Question: I have the following situation and I am asking for a suggestion to do it "right" in Java.
I have an 'ArrayList' which contains a list of objects (let's call it object ),
each object is comprised of two other objects, let's call them
- -

Now in my code a method returns an instance of the object Y.
Now I need the index in the 'ArrayList' where I find the same object Y.
Please how do I do it, without doing terrible loops?
What could I use instead of an 'ArrayList'?
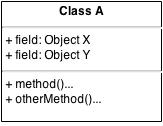
Answer: With a List, finding an Object in the list with a certain value just requires a loop looking at each object, period.
A more natural choice for the problem would be to put your objects into a Map, using your Y as a key and the object as the value:
'''
Map<Y, A> map = new HashMap<>();
void putA(A a) {
map.put(a.Y, a);
}
A getA(Y y) {
return map.get(y);
}
'''
Note that the map only stores one A for each distinct value of Y. Its not suited to associate multiple A's with one Y. For that you would use a map of Set or something similar.